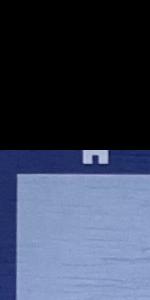
Label: Empty